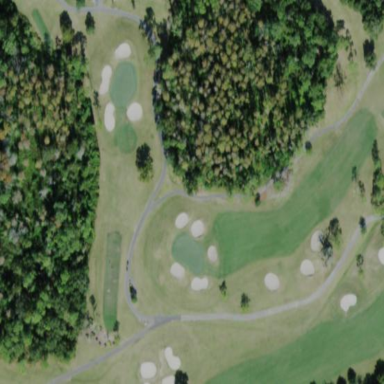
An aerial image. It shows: Golf fairway with grass surface.